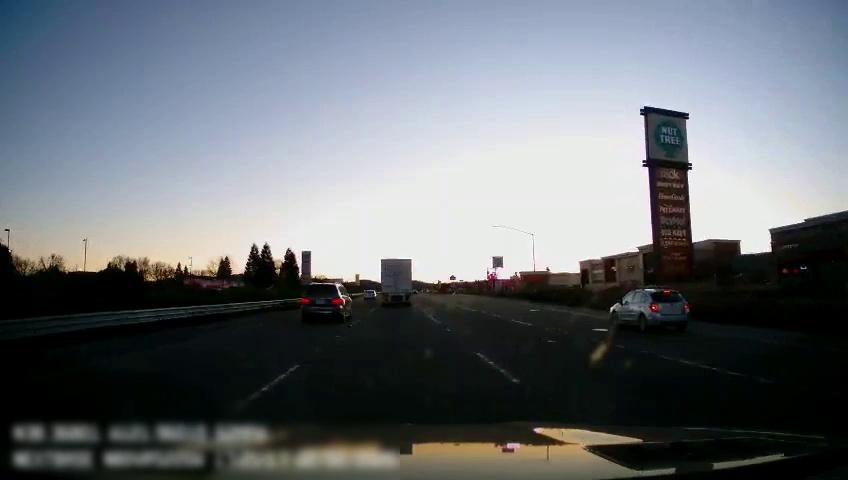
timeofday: Dusk/Dawn/Twilight
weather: Cloudy
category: Drivable Space
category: Vehicles | Car
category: Vehicles | SUV
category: Vehicles | Truck
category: Vehicles | SUV
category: Lanes | Alternate Lane
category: Lanes | Current Lane
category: Lanes | Current Lane
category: Lanes | Alternate Lane
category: Lanes | Alternate Lane